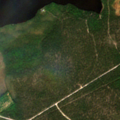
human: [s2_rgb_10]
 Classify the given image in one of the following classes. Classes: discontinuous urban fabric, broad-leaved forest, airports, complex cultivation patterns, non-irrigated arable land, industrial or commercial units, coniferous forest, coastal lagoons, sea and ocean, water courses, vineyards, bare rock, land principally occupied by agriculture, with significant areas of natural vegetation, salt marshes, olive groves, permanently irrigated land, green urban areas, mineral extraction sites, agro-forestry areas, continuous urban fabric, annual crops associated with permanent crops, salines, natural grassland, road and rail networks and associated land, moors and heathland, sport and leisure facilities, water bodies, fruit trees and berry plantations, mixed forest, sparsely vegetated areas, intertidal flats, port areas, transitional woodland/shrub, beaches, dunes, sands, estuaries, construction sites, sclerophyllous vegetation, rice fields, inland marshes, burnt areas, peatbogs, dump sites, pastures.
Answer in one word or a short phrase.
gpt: coniferous forest, mixed forest, transitional woodland/shrub, water bodies